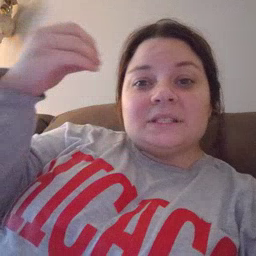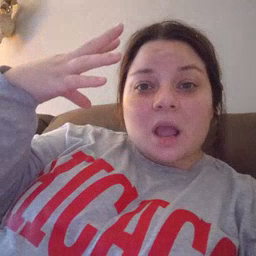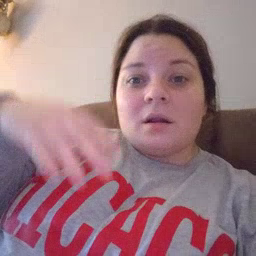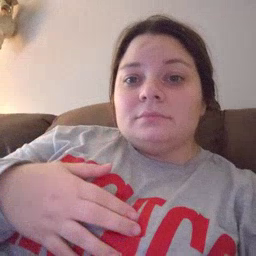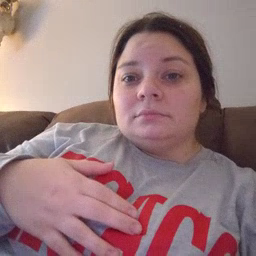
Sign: sun